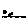
Label: moon